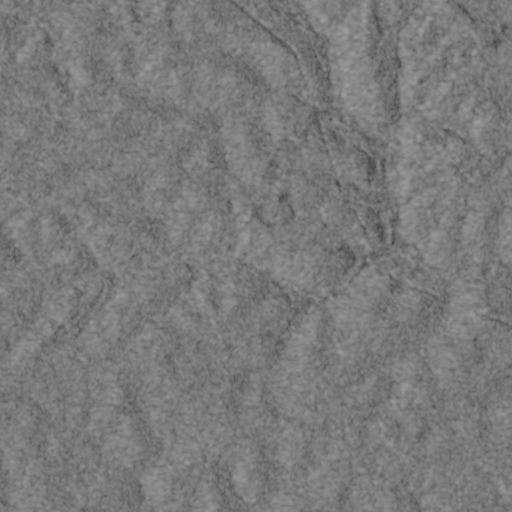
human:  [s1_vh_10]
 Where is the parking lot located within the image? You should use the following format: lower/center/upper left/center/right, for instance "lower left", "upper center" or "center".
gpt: The parking lot is located in the center right of the image.
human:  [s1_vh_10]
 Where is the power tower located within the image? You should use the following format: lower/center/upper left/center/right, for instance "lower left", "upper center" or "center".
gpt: There is no power tower in the image.

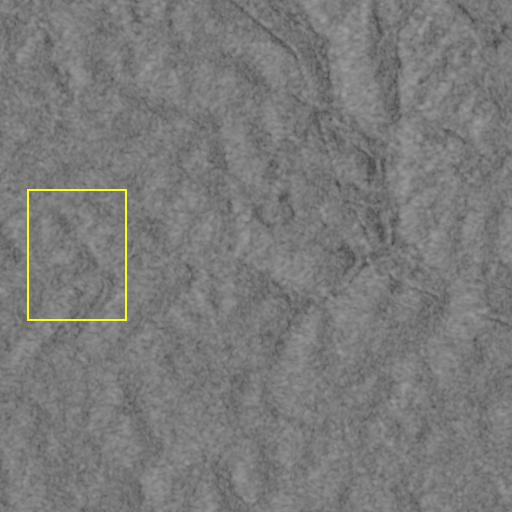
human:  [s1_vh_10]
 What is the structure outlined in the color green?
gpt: There is no green outline.
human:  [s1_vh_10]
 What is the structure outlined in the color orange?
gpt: There is no structure outlined in orange.